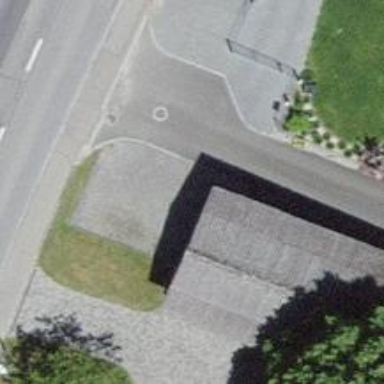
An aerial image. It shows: Garage building.